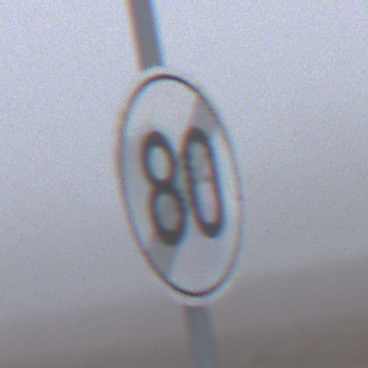
Verkehrszeichen: EndeGeschwindigkeit80
Umgebung: Outdoor, RoadRail
Tageszeit: MorningAfternoon
Wetter: Overcast
Licht: Natural
Jahreszeit: NotSpecified
Kontrast: LowContrast